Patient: sex F, age 65
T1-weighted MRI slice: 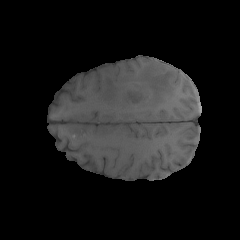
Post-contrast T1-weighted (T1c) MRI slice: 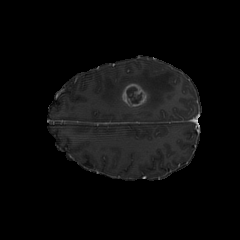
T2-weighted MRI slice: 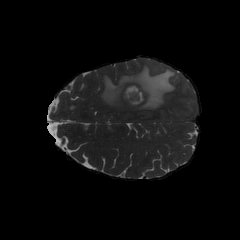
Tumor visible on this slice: yes
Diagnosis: Glioblastoma, IDH-wildtype
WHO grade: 4